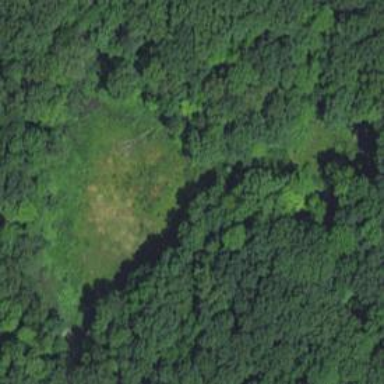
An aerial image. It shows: Marshy wetland area.